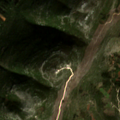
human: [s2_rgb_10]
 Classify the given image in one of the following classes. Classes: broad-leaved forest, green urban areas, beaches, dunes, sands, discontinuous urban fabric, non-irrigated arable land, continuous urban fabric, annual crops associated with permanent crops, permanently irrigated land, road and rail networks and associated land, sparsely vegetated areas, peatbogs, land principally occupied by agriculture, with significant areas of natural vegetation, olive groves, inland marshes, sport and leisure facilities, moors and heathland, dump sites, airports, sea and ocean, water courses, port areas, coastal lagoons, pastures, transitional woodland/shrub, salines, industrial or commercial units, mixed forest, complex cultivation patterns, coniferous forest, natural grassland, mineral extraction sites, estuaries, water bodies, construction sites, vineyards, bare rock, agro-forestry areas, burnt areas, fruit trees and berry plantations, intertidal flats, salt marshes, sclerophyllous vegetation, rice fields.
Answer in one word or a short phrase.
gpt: land principally occupied by agriculture, with significant areas of natural vegetation, mixed forest, natural grassland, sclerophyllous vegetation